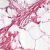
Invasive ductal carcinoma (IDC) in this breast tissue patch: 0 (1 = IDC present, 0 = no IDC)